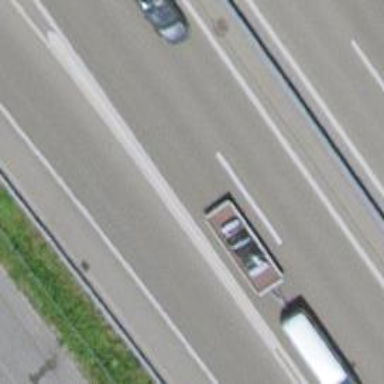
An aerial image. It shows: Asphalt motorway link.